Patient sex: M
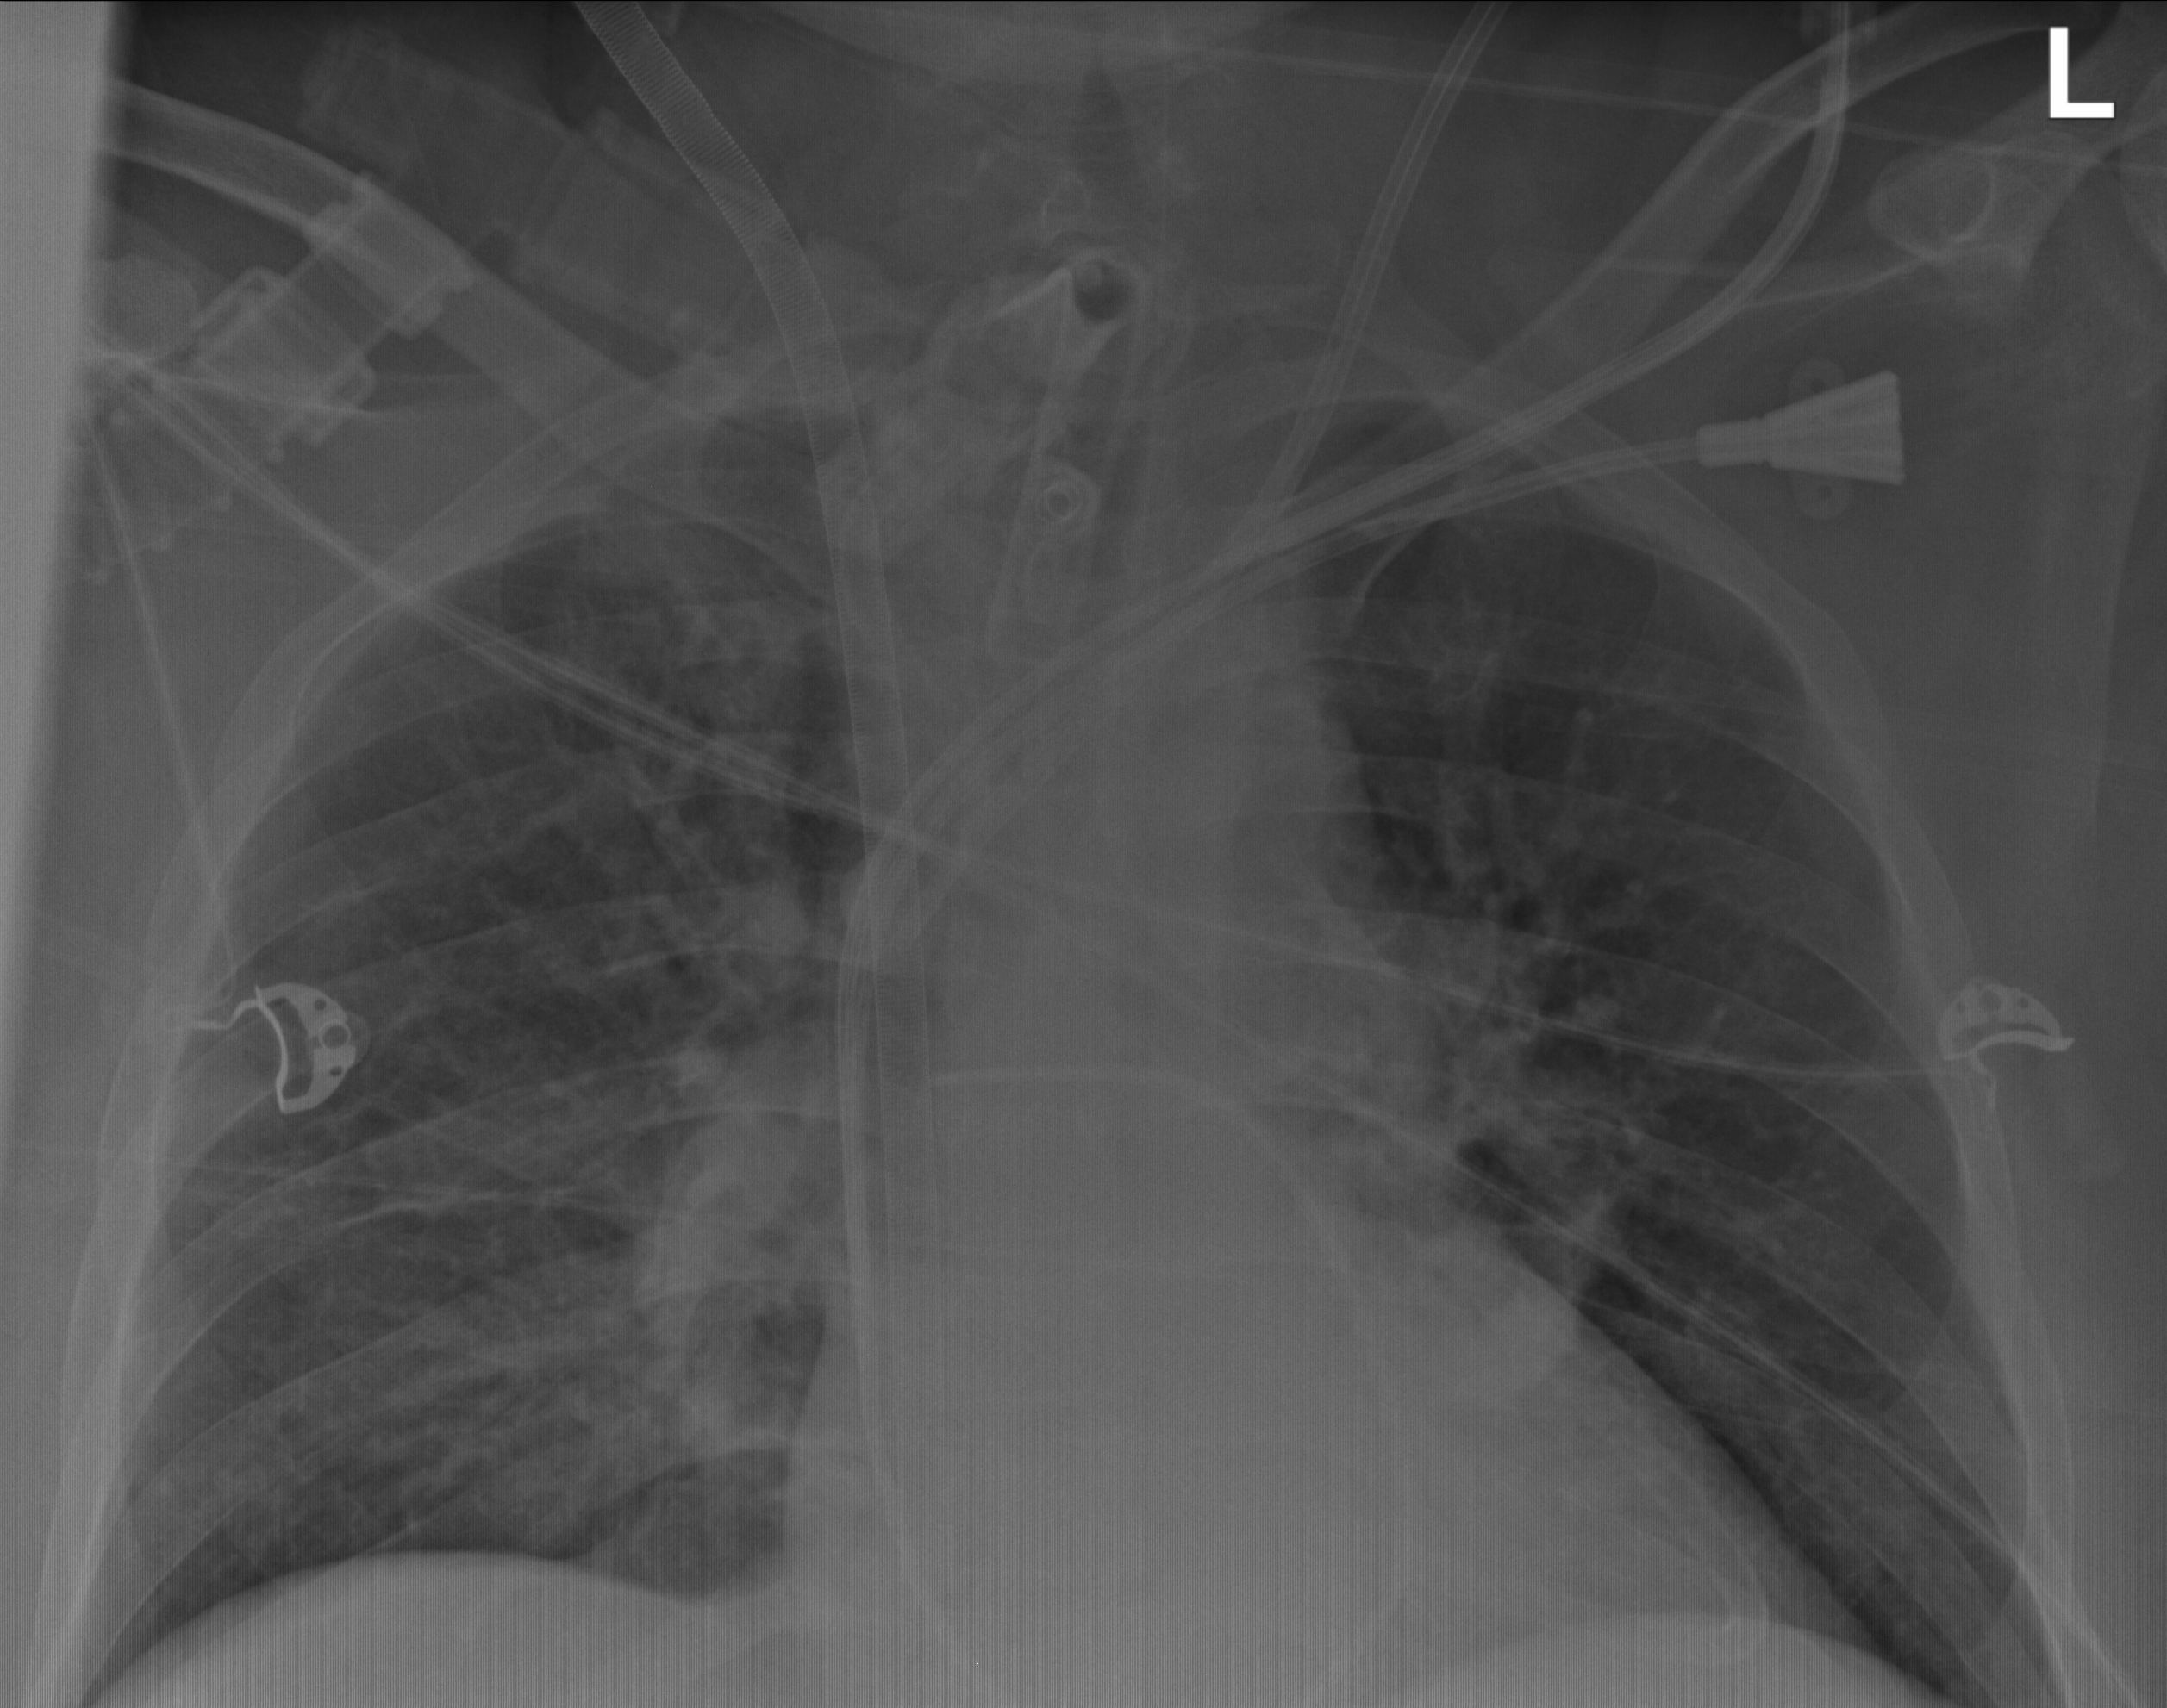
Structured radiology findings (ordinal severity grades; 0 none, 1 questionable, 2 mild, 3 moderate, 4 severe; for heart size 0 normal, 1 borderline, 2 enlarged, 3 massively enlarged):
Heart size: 2
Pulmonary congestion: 1
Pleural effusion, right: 0
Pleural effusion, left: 0
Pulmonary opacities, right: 2
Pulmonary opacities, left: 1
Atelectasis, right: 2
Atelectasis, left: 0